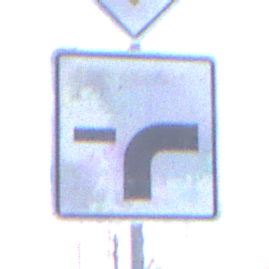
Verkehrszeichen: VerlaufVorfahrtsstrasse9
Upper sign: Vorfahrtsstrasse
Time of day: MorningAfternoon
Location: Outdoor (Nature)
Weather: PartlyCloudy
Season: NotSpecified
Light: Natural